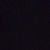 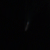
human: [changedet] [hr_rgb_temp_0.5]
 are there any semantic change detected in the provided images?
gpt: No change was made.